Question: I'm normally an R user (a beginning R user, but I'm starting to get the hang of it). However, I have heard positive things about ELKI--in particular, its speed. I came across this old post <URL> and the answer posted by Anony-Mousse is similar to what I'd like to do. I would like to be able to replicate each step he has done up to the KML file he has shared on Google Drive.
I've downloaded ELKI and am able to run the mini-GUI, which looks like the following:

Could someone post some steps on how to do what Anony-Mousse was able to do?
My data is very similar in nature. I have geocoded addresses in a csv file (more specifically, each tuple is an event and one of the variables/features/columns is the geocoded address of the event) and I'm looking to find clusters much like the OP in the link above.
Hopefully, Anony-Mousse will read this post and come to the rescue. But, I'd be grateful if anyone else could help get me on my way.
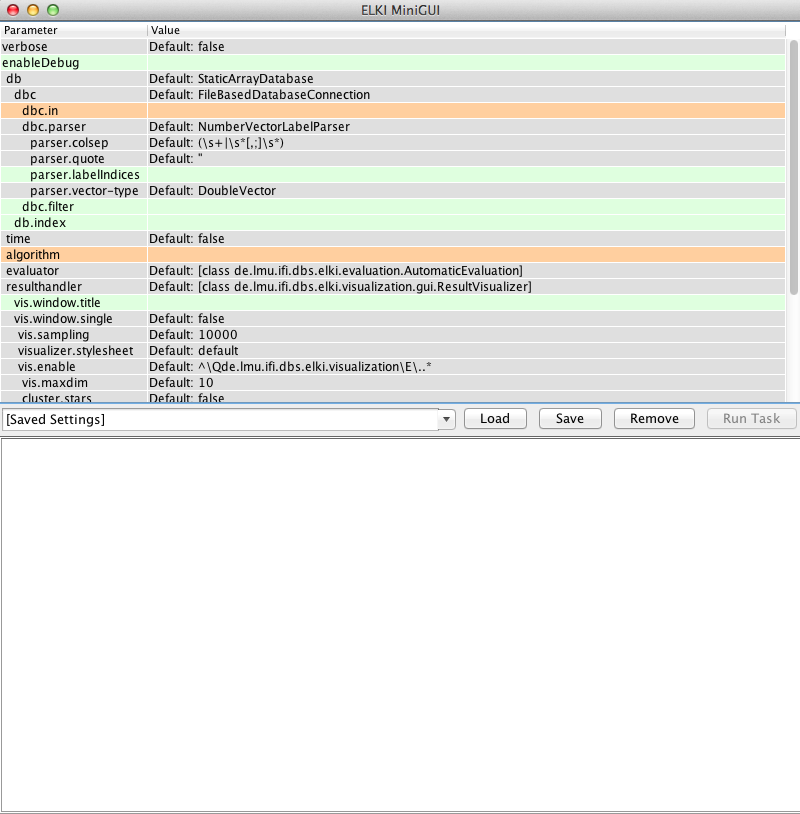
Answer: Sorry about not following up earlier.
I did not keep the code for my experiments you refer to. So I don't remember whether I used a python script to rewrite the output to KML (I believe I did so), or whether I just copy&pasted from the ELKI source to a custom 'ResultHandler' to generate the file.
Probably the first, because writing XML in Java is a bit more complicated (although also more likely to be correct XML then) than just printing the document in Python. If so, I probably used the 'scipy.spatial' package for computing the convex hull, reading the ELKI text output is fairly trivial (just skip comment lines, and take the two numeric columns of the other as coordinates)